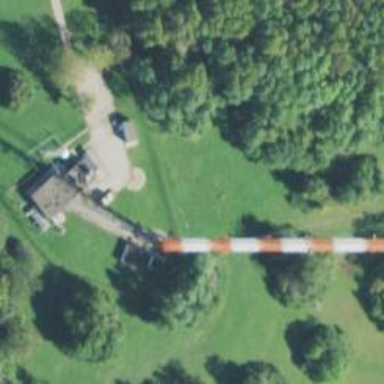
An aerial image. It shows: Mast structure.